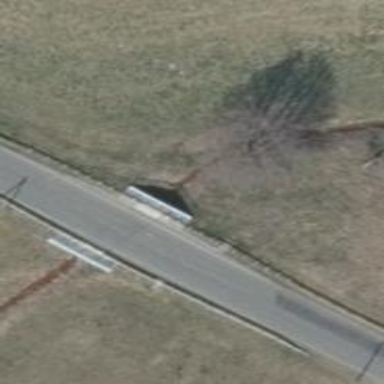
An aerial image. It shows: Culvert tunnel.